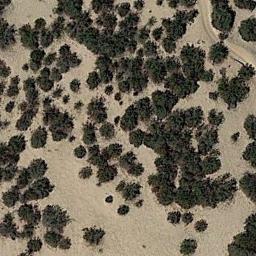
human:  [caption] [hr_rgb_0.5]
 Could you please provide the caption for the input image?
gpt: Some green chaparrals grow in the desert .

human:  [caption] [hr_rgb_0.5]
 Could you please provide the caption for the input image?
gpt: Chaparral is densely distributed on the sand .

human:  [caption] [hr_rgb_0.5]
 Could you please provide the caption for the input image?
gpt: There are many bushes make up the chaparral on the desert .

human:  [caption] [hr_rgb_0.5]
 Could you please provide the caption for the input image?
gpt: There are dozens of trees in this desert .

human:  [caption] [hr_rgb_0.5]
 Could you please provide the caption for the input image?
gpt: The chaparral is uneven but dense .